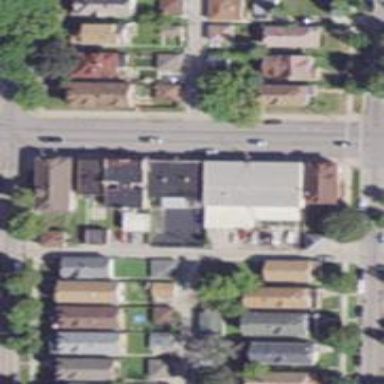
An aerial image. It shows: Alley classified as service road.